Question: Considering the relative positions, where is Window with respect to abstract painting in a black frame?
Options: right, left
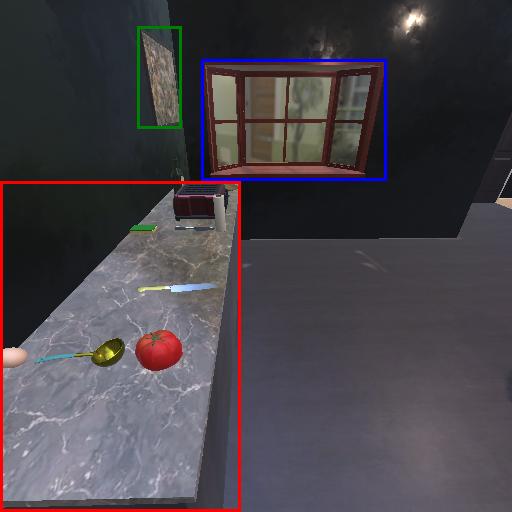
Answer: right